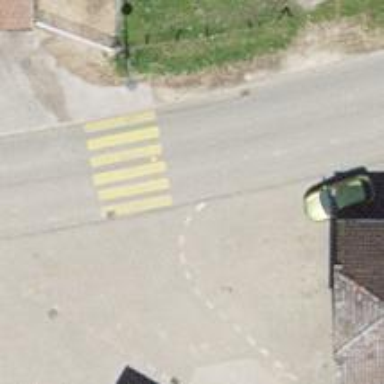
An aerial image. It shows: Uncontrolled zebra crossing on the road.